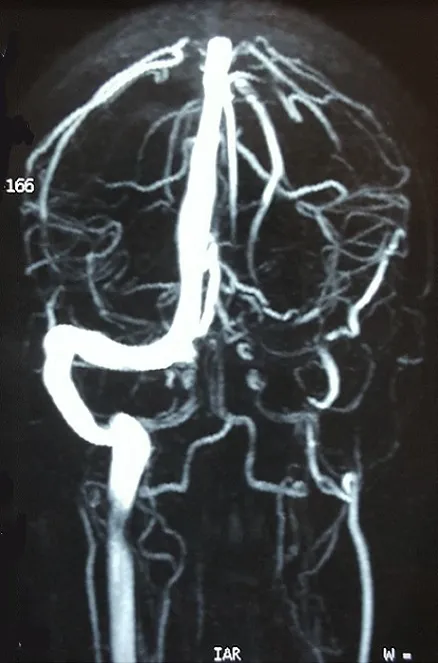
Magnetic resonance venogram image showing abrupt loss of flow related signal at the proximal left transverse sinus continuing distally to involve the left sigmoid.
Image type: radiology (mri)